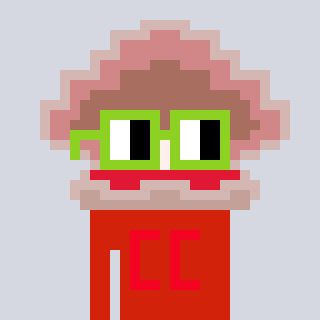
a pixel art character with square light green glasses, a oyster-shaped head and a red-colored body on a cool background